Field crop: tomato
Growth stage: 1
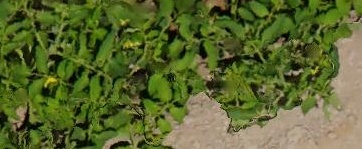
Species: tomato